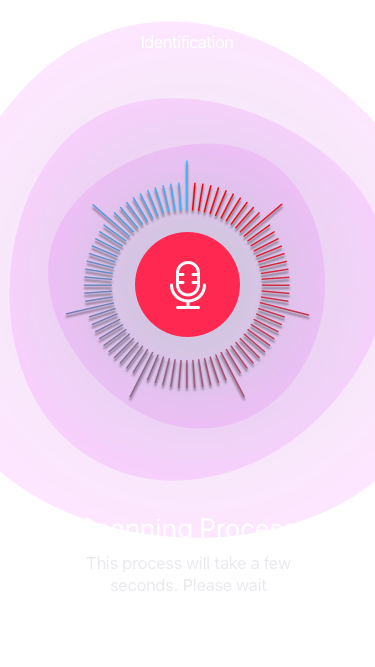
Text in this UI design:
This process will take a few seconds. Please wait
Scanning Process